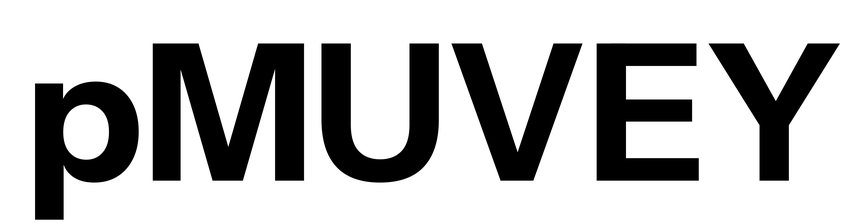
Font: InstrumentSans_Bold